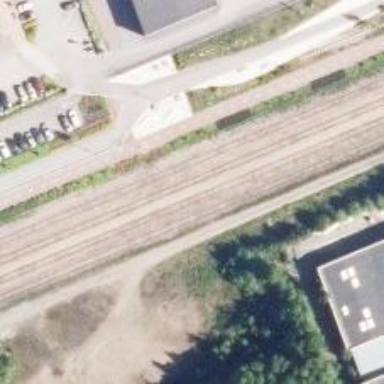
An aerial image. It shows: View of railway yard.